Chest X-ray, PA view. Patient: 41 years old, sex M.
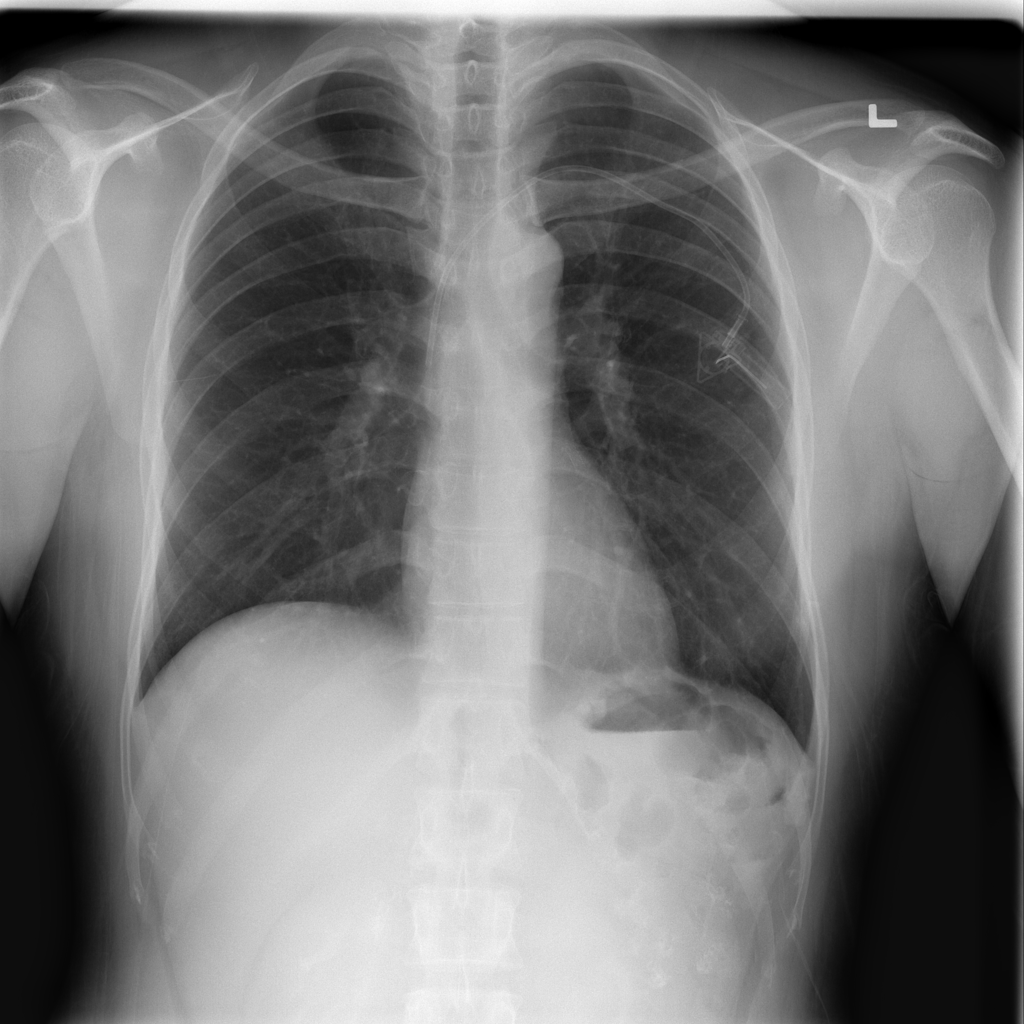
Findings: No Finding